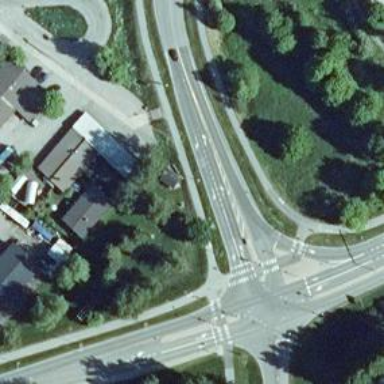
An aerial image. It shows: Asphalt road with secondary link designation.